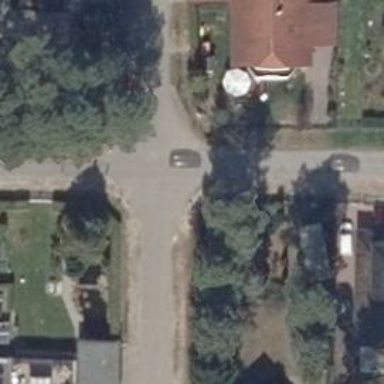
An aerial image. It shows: Asphalt road in residential area.